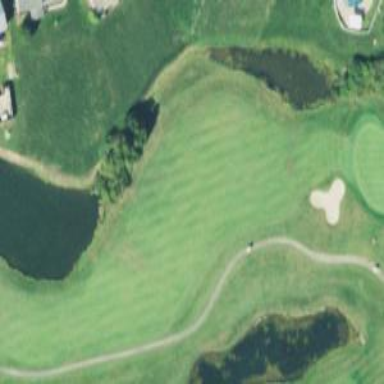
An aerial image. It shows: View of golf hole.